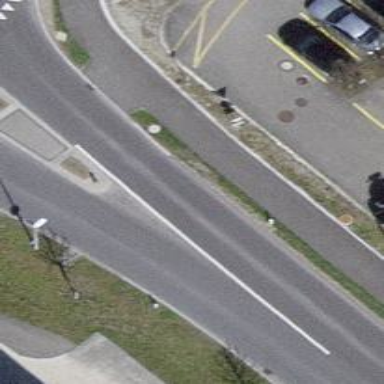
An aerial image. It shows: Secondary road with cycle track on the left.